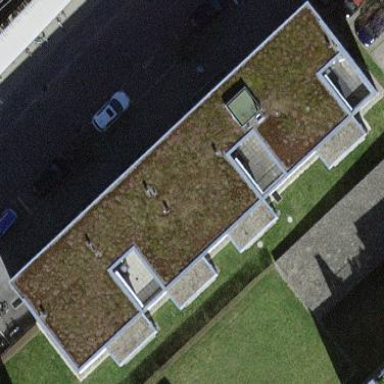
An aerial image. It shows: Apartment building with flat roof.